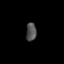
Tissue: skin
Cell type: Epithelial cells
Senescence score: 0.7076
Nuclear area (px): 183
Mean DAPI intensity: 81.093